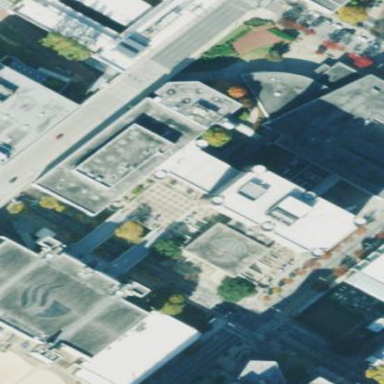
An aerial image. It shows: University building.